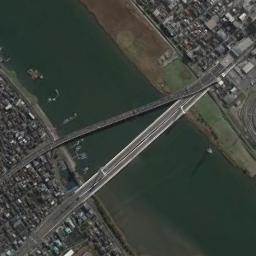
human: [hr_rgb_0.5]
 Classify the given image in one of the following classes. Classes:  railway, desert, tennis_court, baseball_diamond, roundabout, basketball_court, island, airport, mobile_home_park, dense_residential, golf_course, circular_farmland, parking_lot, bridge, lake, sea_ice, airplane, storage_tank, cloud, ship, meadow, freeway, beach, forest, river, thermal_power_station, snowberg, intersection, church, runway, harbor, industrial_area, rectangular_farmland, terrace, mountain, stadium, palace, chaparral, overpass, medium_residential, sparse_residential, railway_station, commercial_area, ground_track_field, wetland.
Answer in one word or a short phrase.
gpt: bridge